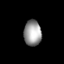
Tissue: lung
Cell type: Epithelial cells
Senescence score: 0.6434
Nuclear area (px): 440
Mean DAPI intensity: 153.032